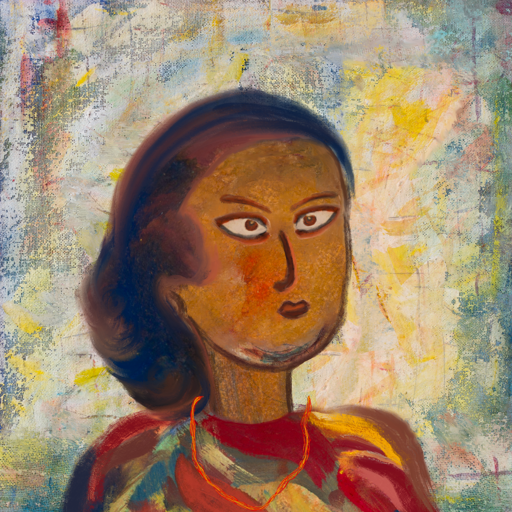
Background: Irani, Head And Neck Side: Pipe, Face Side: Roy_Bahadur, Bust: Mother_And_Son_Son, Hair Side: Mother_And_Son_Son, Head Accessory: Blank, Second Necklace: Gypsy_Mother_2, Necklace: Blank, Baby: Blank